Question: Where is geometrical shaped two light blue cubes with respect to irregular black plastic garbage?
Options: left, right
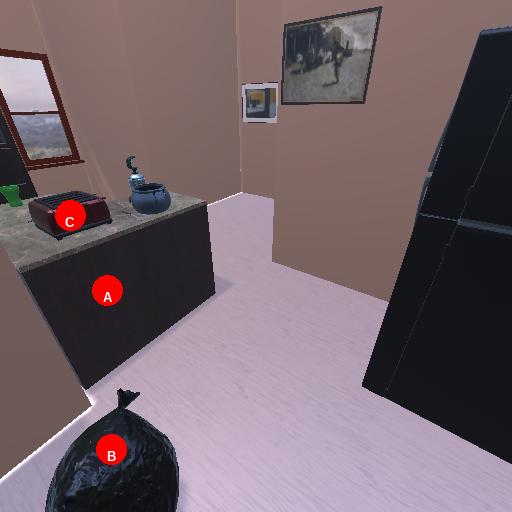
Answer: left